I will show an image sequence of human cooking. I have annotated the images with numbered circles. Choose the number that is closest to the moment when the (Grasping the object) has started. You are a five-time world champion in this game. Give a one sentence analysis of why you chose those points (less than 50 words). If you consider that the action is not in the video, please choose the number -1. Provide your answer at the end in a json file of this format: {"points": []}
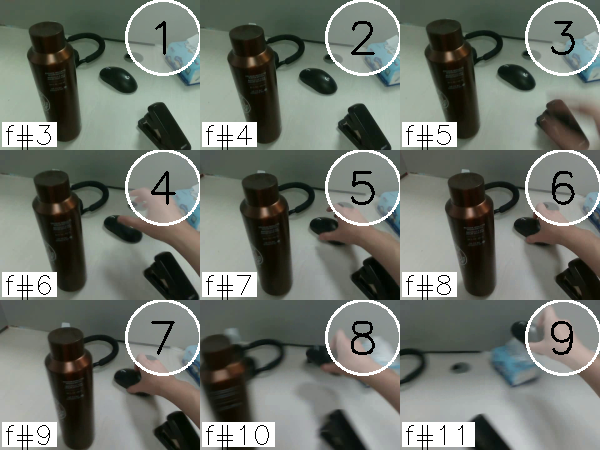
Frame 6 shows the clearest moment of hand-object contact.
{"points": [6]}